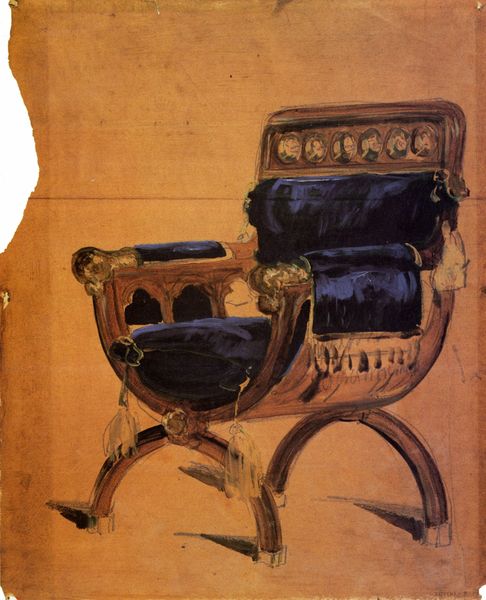
Titel: Ein Armsessel
Künstler: William Turner
Standort: London
Institution: British Museum
Schlagwörter: blau, gemälde, himmel, schatten, weiß, aquarell, gelb, ocker, sitzen, braun, geschwungen, hintergrund, holz, licht, orange, schmuck, schwarz, skizze, stuhl, zeichnung, beige, malerei, muster, ornament, wand, barock, samt, zerrissen, holzstuhl, möbel, rückenlehne, fransen, gold, schnur, sessel, blatt, renaissance, seide, rund, stilleben, beine, füße, seitlich, papier, wohnzimmer, armlehne, lehne, bogen, studie, lila, arch, blue, chair, cushion, fancy, fringe, king, kissen, ornate, pillow, thron, throne, velvet, dekoration, armchair, bezug, dunkelblau, old, painting, polster, salon, seat, sit, klappstuhl, detail, ornamente, stuhllehne, verzierung, pictures, metall, brown, falsistorium, wooden, kordel, quaste, stil, antike, vergoldet, deko, kreise, koloriert, herrscher, trohn, entwurf, rom, schnitzerei, verziert, halbkreis, halbrund, kreissegment, pergament, knauf, kaputt, wood, armlehnen, mittelalter, ölskizze, plan, troddeln, trodeln, bommel, beschlag, trottel, drawing, paper, empire, purple, shadow, fabric, sketch, wohnen, möbelstück, photo, geschnitzt, sitzmöbel, bequem, quasten, portraits, römisch, violet, victorian, royal, ancient, arms, getönt, antique, halbbogen, draft, scherenstuhl, puschel, legs, inneneinrichtung, pappe, alter sessel, asterix, bespannung, gerissen, neogothic, plster, samnt, samtbezogener sessel, scherensessel, sesel, slizze, trodddeln, u sessel, eingerissen, artifact, rich, fashion, page, round, textile, images, royalty, egyptian, curves, iron, trhron, kaput, queen, furniture, tassle, tassles, tassel, einriss, cushions, bronse, samtpolster, semicircle, as, vintage, curved, comfortable, expensive, armrest, tassels, halfcircle, sssel, trodell, sitzschale, schnitzreri, cresent, blueđ, elect, costful, shiney, halfmoon, trown, medaillons, ceremonial, fabri, römerstuhl, gorgeous, shole, arm supporter, tasil, eligant